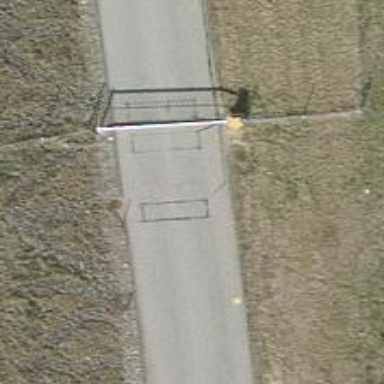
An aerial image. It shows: Gate.